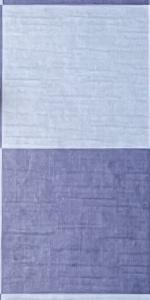
Label: Empty